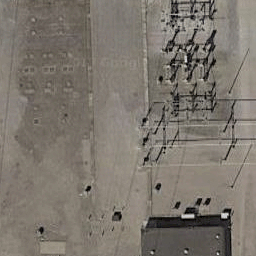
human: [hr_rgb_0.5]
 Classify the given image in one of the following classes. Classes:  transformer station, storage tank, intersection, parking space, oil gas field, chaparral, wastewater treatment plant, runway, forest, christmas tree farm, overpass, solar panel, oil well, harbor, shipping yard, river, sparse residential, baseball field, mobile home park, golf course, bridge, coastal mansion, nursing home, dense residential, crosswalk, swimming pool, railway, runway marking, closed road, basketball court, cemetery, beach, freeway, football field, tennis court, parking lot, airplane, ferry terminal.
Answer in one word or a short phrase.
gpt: transformer station